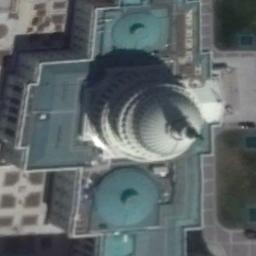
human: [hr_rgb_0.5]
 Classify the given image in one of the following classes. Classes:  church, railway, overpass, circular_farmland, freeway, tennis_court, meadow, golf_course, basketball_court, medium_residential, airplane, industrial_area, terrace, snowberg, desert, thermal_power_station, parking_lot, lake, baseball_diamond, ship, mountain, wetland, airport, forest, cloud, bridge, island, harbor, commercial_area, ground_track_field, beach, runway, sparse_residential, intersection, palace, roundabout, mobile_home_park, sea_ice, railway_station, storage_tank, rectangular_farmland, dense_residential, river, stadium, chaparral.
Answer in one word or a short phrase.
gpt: church